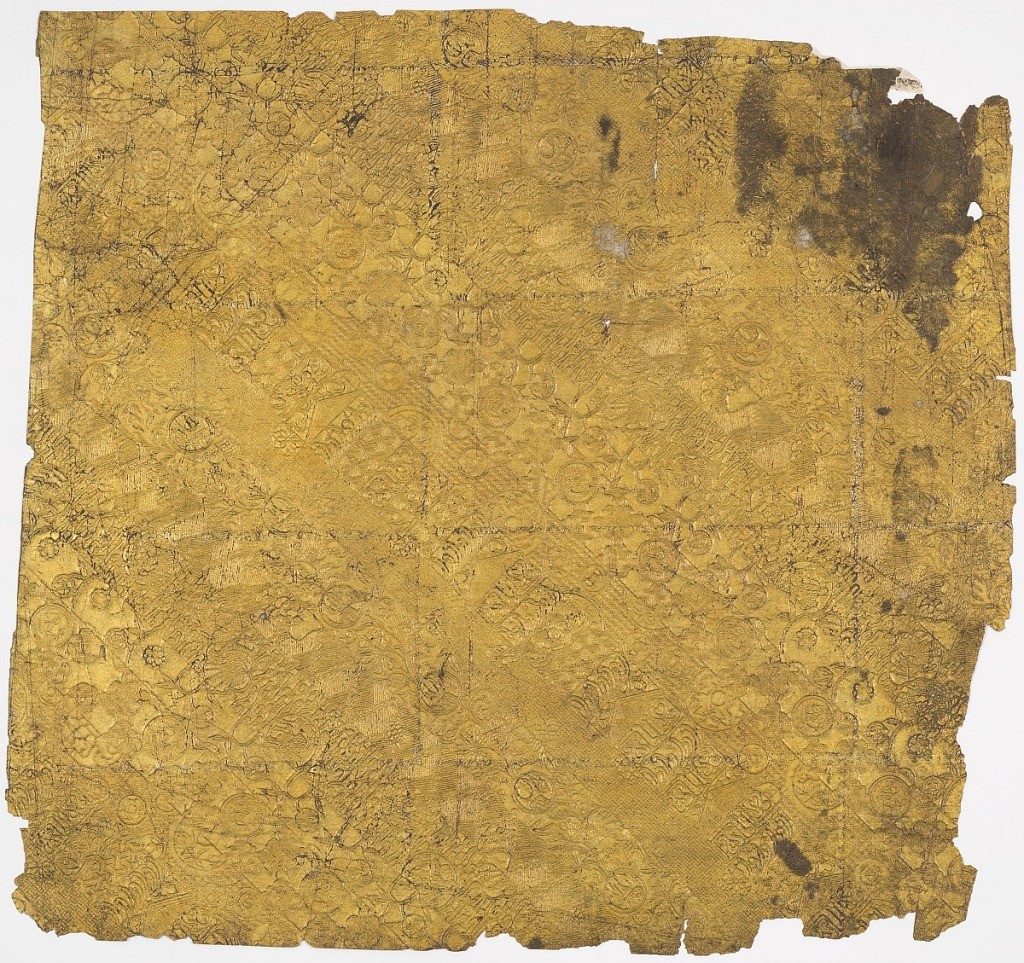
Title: Sidewall
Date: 1875–85
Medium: Embossed and gilded
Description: The design is composed of continuous parallel diagonal bands of ornament. There are eight different bands before the repeat. Each band is of Chinese inspired motifs, largely of fret work designs, small floral motifs and geometric patterns. This paper is made from the pulp of the bark of the mulberry tree. It is covered with Dutch foil which is gilded and lacquered.